Chest X-ray. View position: AP
Patient age: 15
Patient sex: M
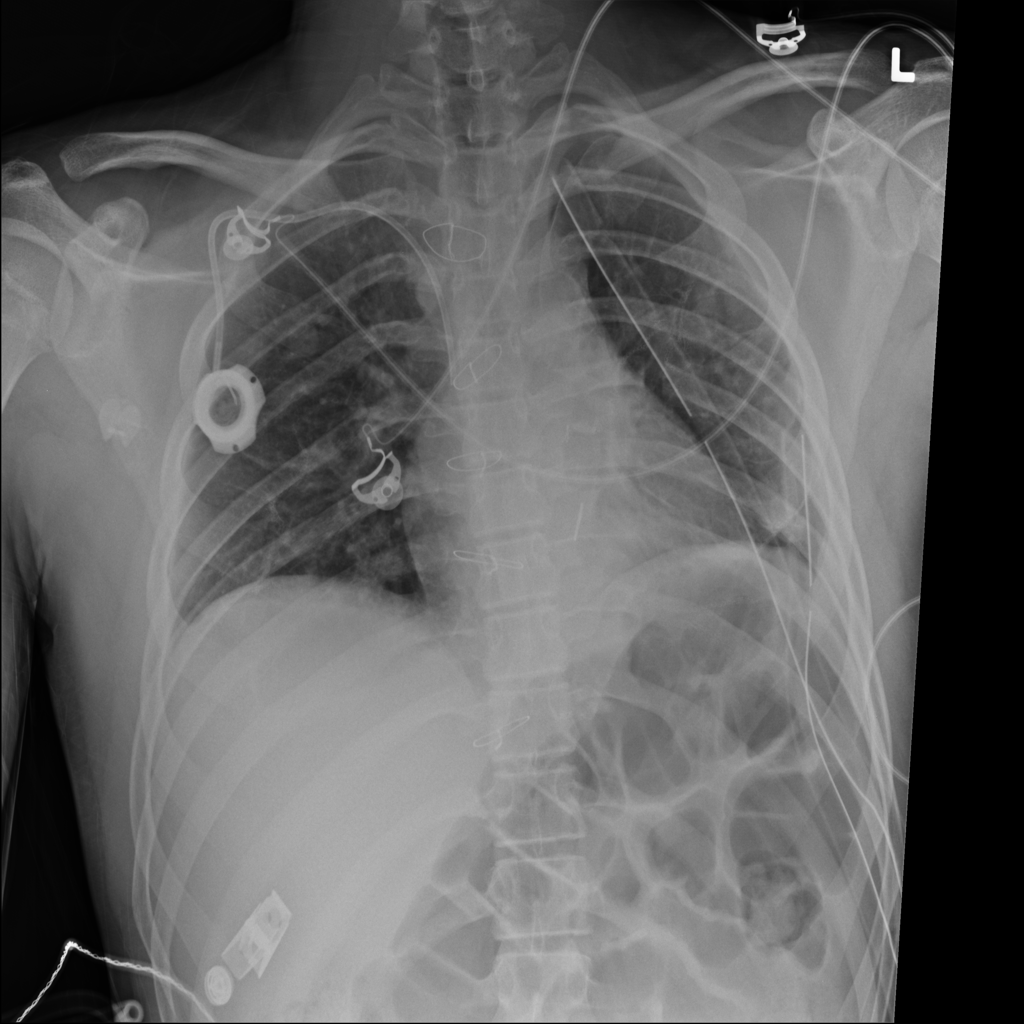
Finding: Pneumothorax